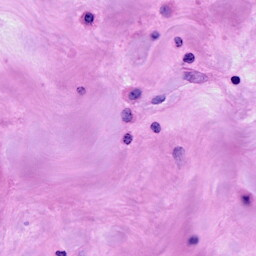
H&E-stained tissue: Breast